Question: Just started with 'Star UML' to draw a 'class diagram'.
As with any application, 'MyBLL'(business layer) creates an instance of 'Model' after interacting with the 'DAO'(database layer).
More or less, the simplified (for clarity) class diagram looks like this:

It is obvious that the model class will no longer be used after BLL is done.
1. What should I use here? aggregation or composition while mapping MyBLL to MyModel.
2. I have used a composition relationship from MyBLL to MyDAO. My logic is after the BLL layer exists, MyDAO will no longer exist because it is referenced in MyBLL. Is this correct?
Note: This is for a 'WebAPI' project that I am creating using C#.
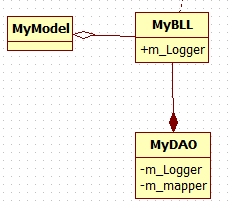
Answer: means that the child CAN exist without the parent. So, 'Classroom' (parent) and 'Student' (child) is the most common example. Where you can have classrooms and students independently.
means that the child CANNOT exist without the parent. So, 'House' (parent) and 'Room' (child) is the most common example. Where you cannot have a room without it being inside a house.
Without seeing exactly how you are coding this I am guessing that you will have this:
1) MyModel is probably a relationship because it is contained (with other models) within your MyBLL for its whole life. When MyBLL goes out of scope so too does MyModel.
2) MyDAO is probably an because it can exist without MyBLL as it is used by other components? I.e. It is probably created outside of your MyBLL by the host and injected into your BLL?
Both of these statements may not be true based on the actual way your have architected your system.